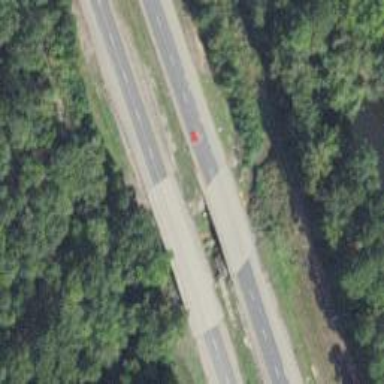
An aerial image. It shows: Beam bridge over trunk highway.